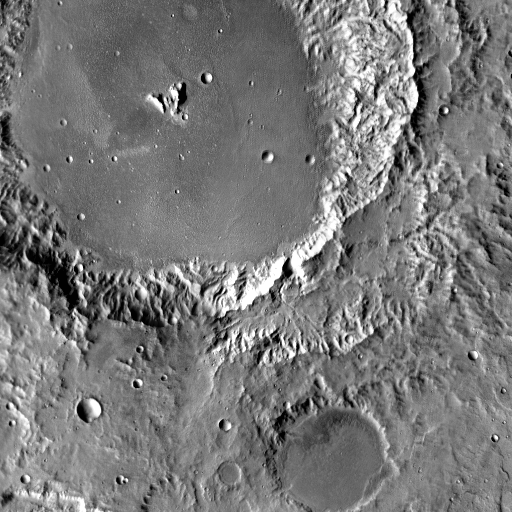
Crater classes present: Background, Other